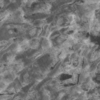
Label: not_dusty